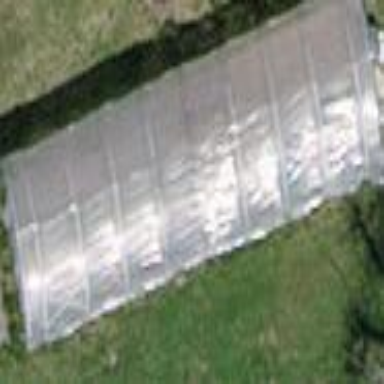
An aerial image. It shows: Greenhouse.